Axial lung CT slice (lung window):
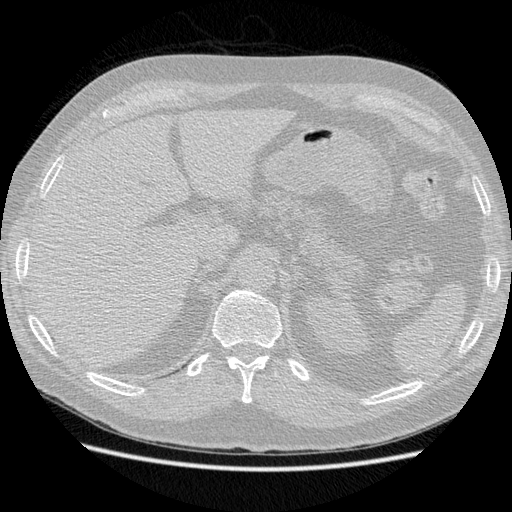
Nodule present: no